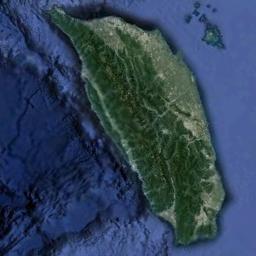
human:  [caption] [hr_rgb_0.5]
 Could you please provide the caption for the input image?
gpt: There are many trees on the island .

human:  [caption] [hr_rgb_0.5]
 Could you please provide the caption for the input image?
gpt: There is a small house on the island .

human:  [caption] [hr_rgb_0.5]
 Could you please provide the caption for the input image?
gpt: The irregularly shaped island is surrounded by blue sea water, And the island has a green and yellow-brown color with a small island next to it .

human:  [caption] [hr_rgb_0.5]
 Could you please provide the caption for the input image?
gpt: A big island and some small islands have dense vegetation and some ups and downs are on the ocean floor .

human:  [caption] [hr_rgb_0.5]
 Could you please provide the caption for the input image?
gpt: The green island is on a blue sea .